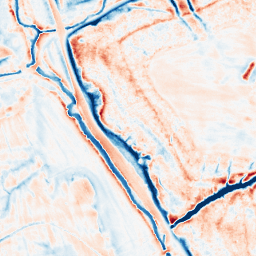
Category: edge_preserving
Decomposition family: anisotropic_diffusion
Decomposition parameters: iterations: 50
kappa: 30
gamma: 0.2
Upsampling method: sinc_hamming
Upsampling parameters: scale: 2
kernel_size: 4
Upsampling scale: 2